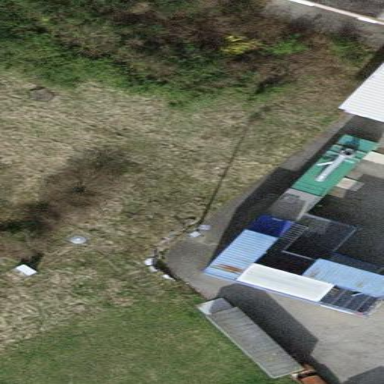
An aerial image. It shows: Shed.